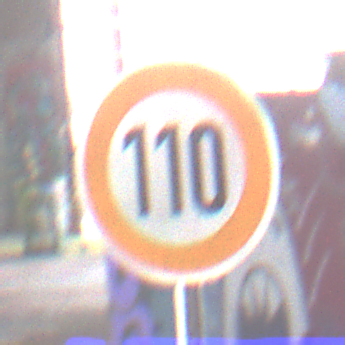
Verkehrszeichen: Geschwindigkeit110
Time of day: Midday
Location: Roofed (Special)
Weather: Overcast
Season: NotSpecified
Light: Natural